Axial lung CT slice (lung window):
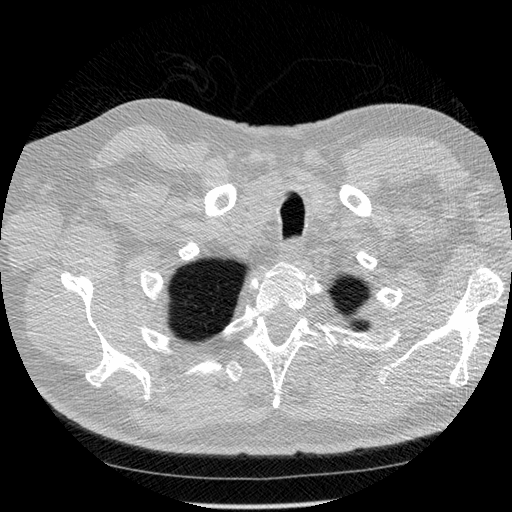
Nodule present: no